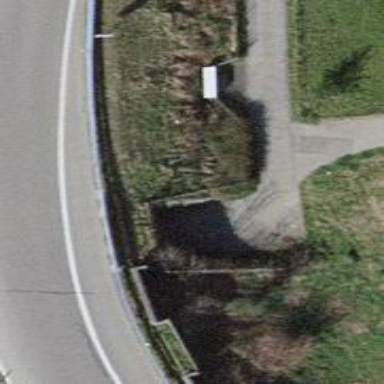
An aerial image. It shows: Tunnel footway.